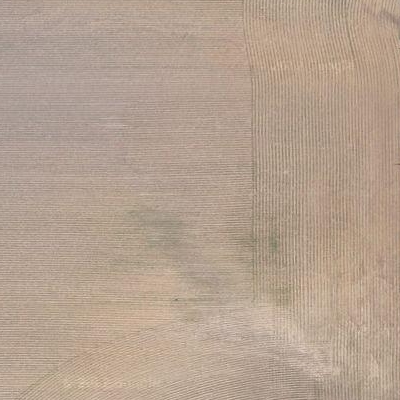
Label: Field